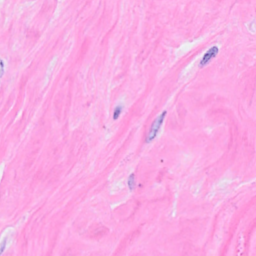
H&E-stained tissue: Breast